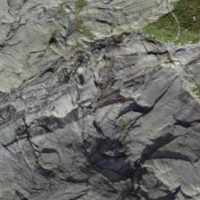
EUNIS habitat code: 31
Species observed at this site:
Arnica montana